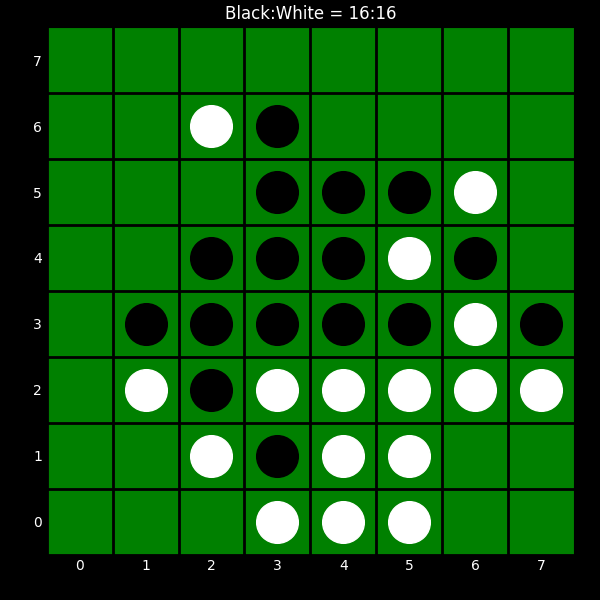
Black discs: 16
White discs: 16